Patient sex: F
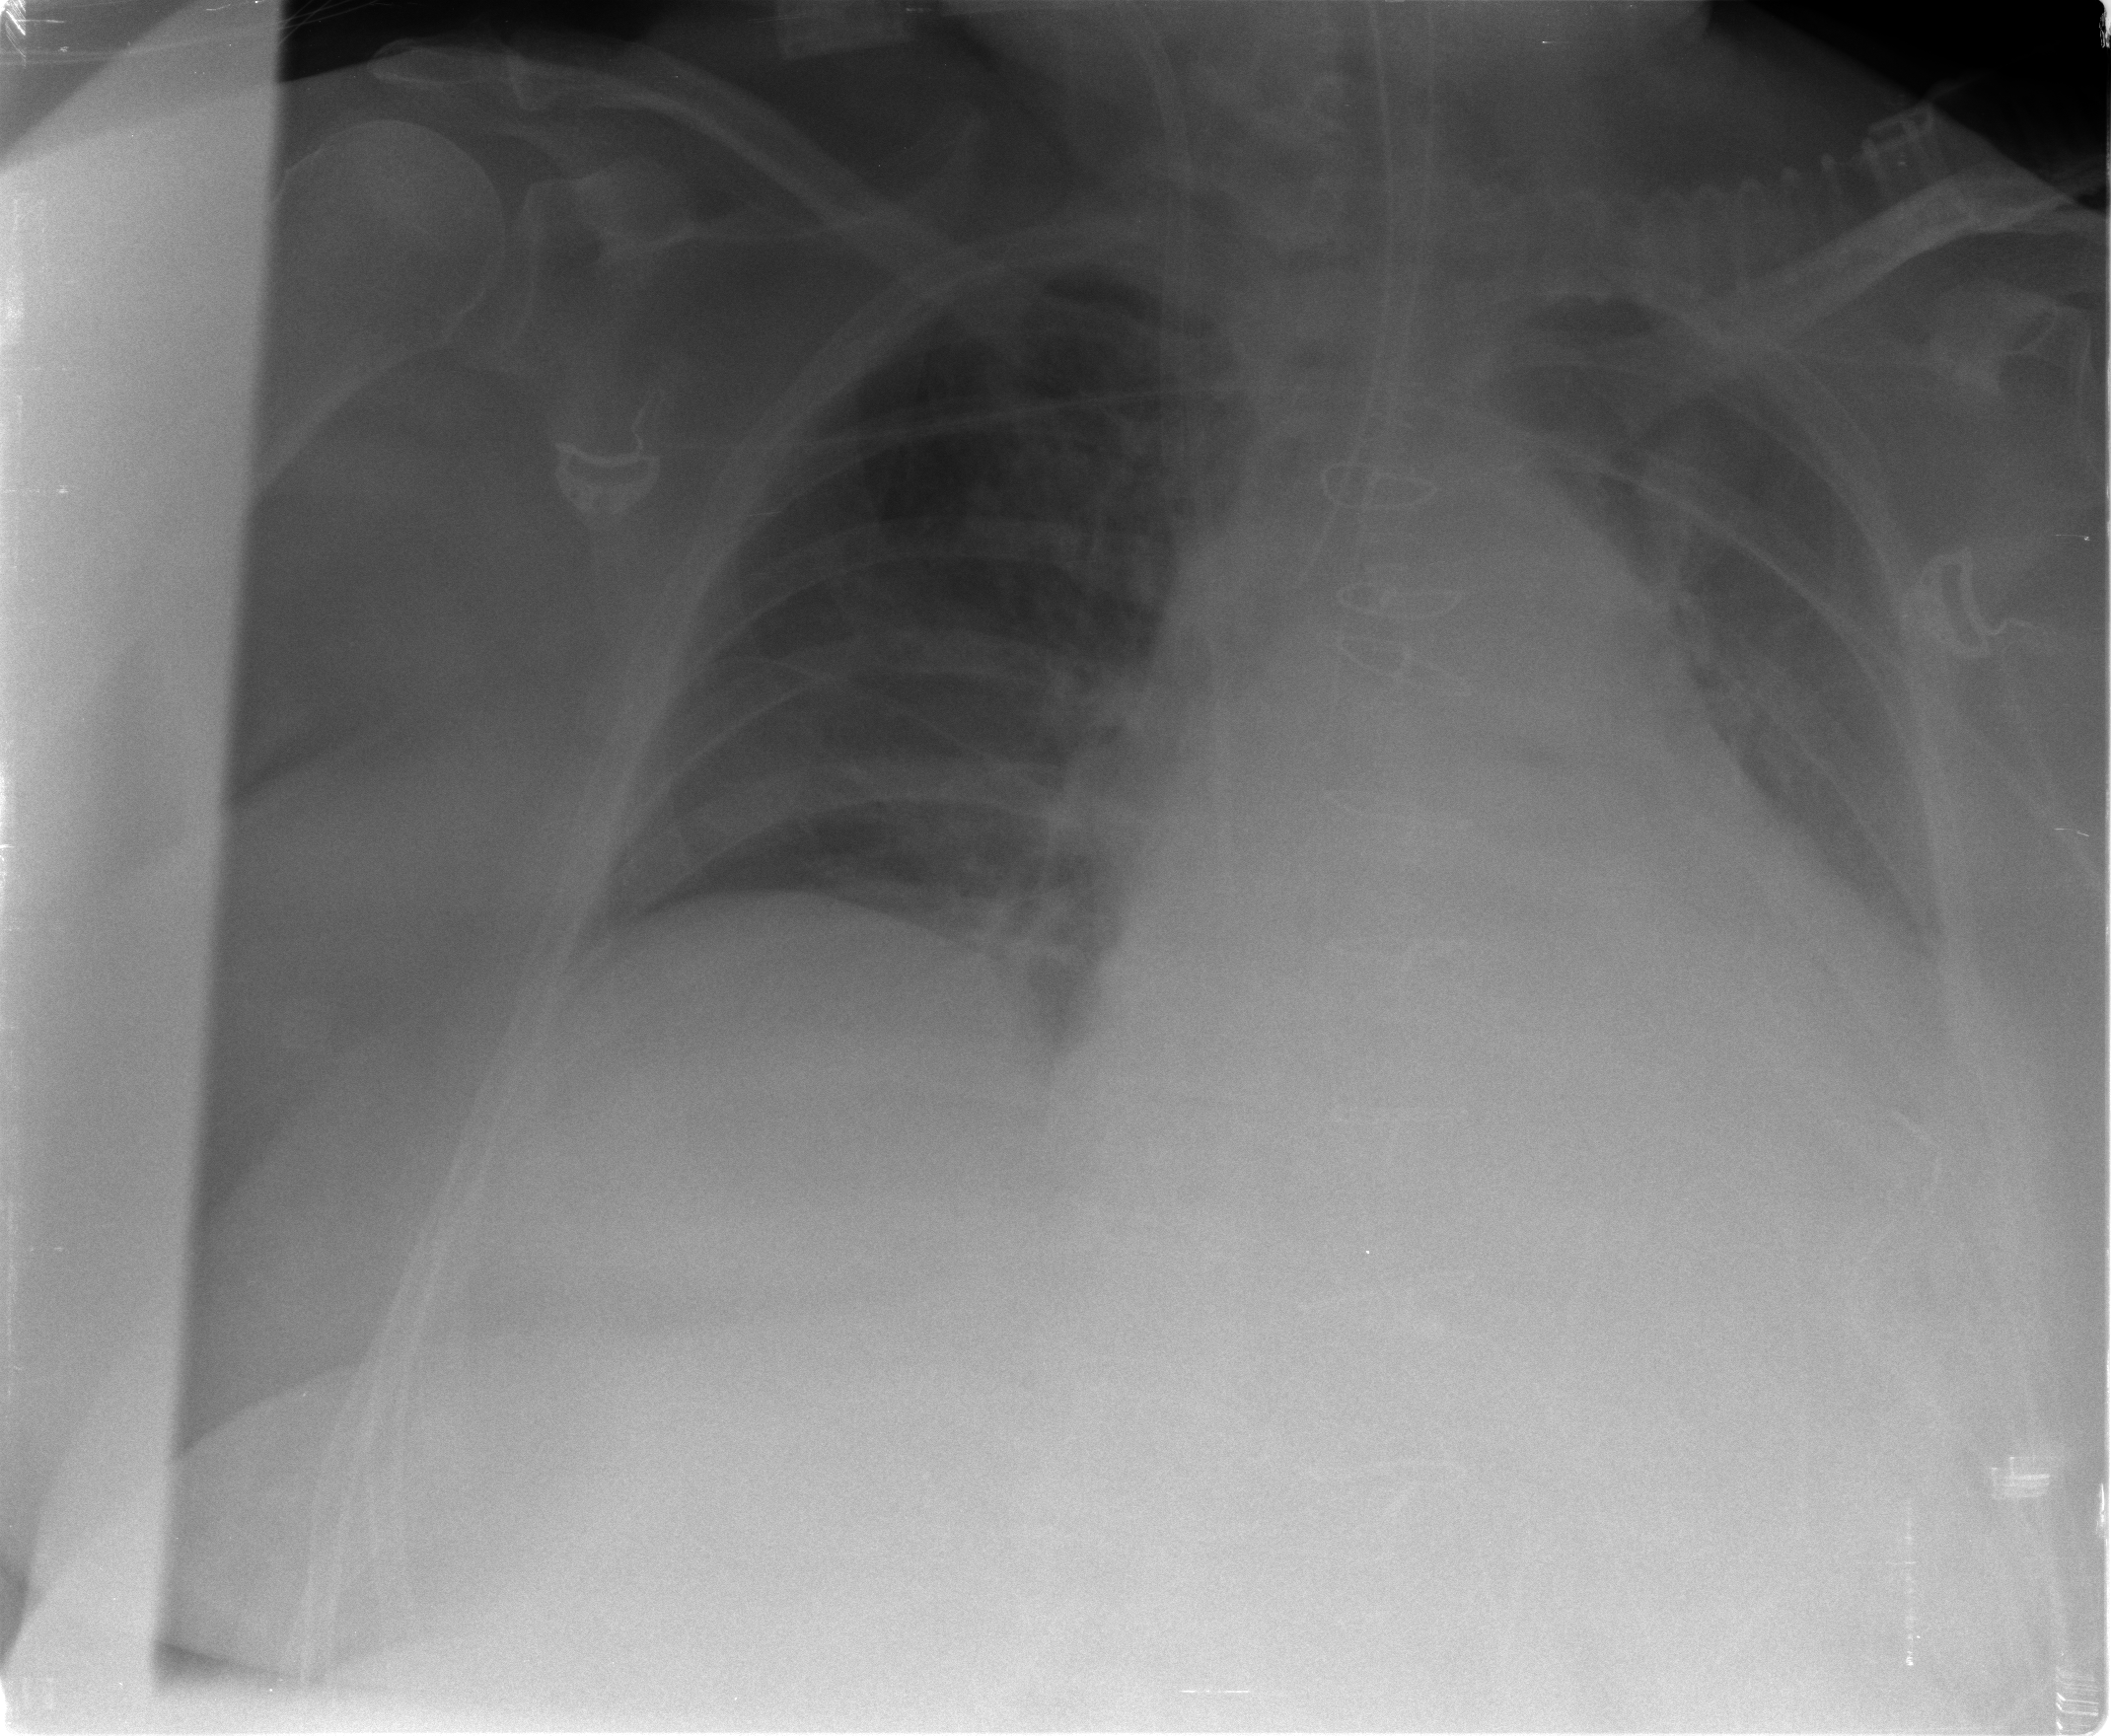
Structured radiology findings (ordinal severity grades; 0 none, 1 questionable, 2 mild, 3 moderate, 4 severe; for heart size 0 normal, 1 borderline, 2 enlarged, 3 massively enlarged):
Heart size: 2
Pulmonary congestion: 0
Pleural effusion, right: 1
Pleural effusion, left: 2
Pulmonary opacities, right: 1
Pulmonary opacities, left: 1
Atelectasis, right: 2
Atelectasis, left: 2